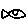
Label: fish